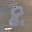
Label: 8